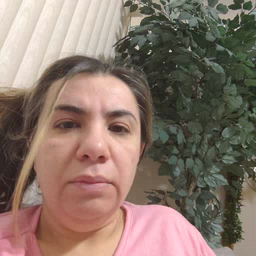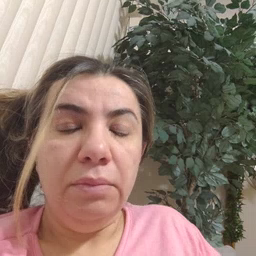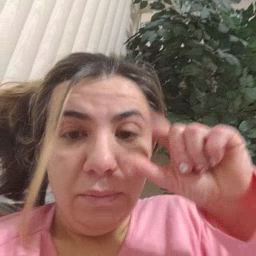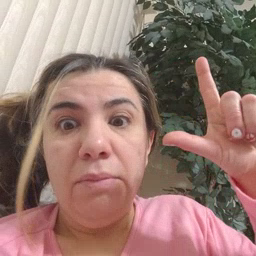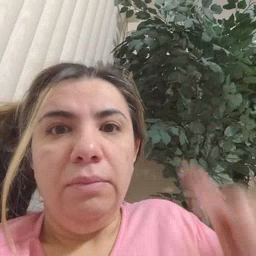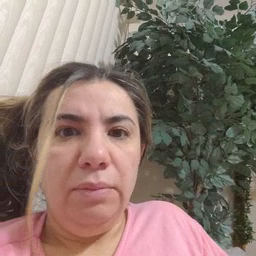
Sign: awake